Interaction volume radius: 5 \u00c5
Interaction volume height: 10 \u00c5
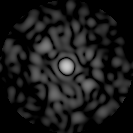
Disorder parameter: 0.8424